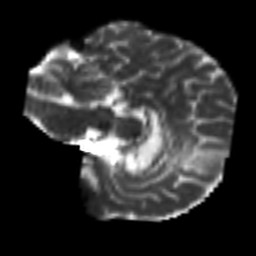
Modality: T2w
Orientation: sagittal
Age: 46
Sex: male
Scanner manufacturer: siemens
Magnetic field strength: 3 T
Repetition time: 7.3 s
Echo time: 0.087 s